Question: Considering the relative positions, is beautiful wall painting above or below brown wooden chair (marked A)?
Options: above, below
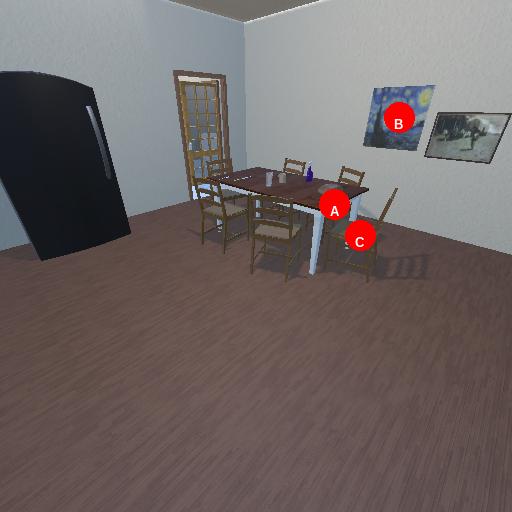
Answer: above